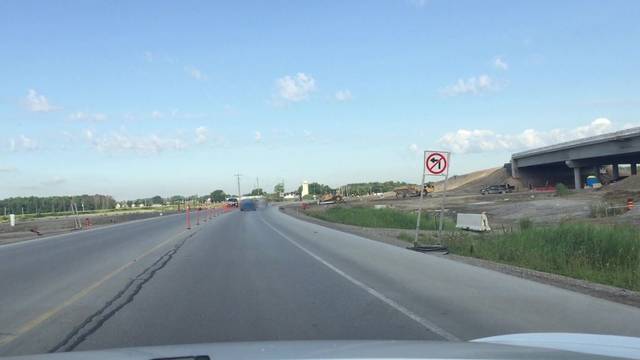
Region: Canada
Coordinates: 43.913, -78.762